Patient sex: M
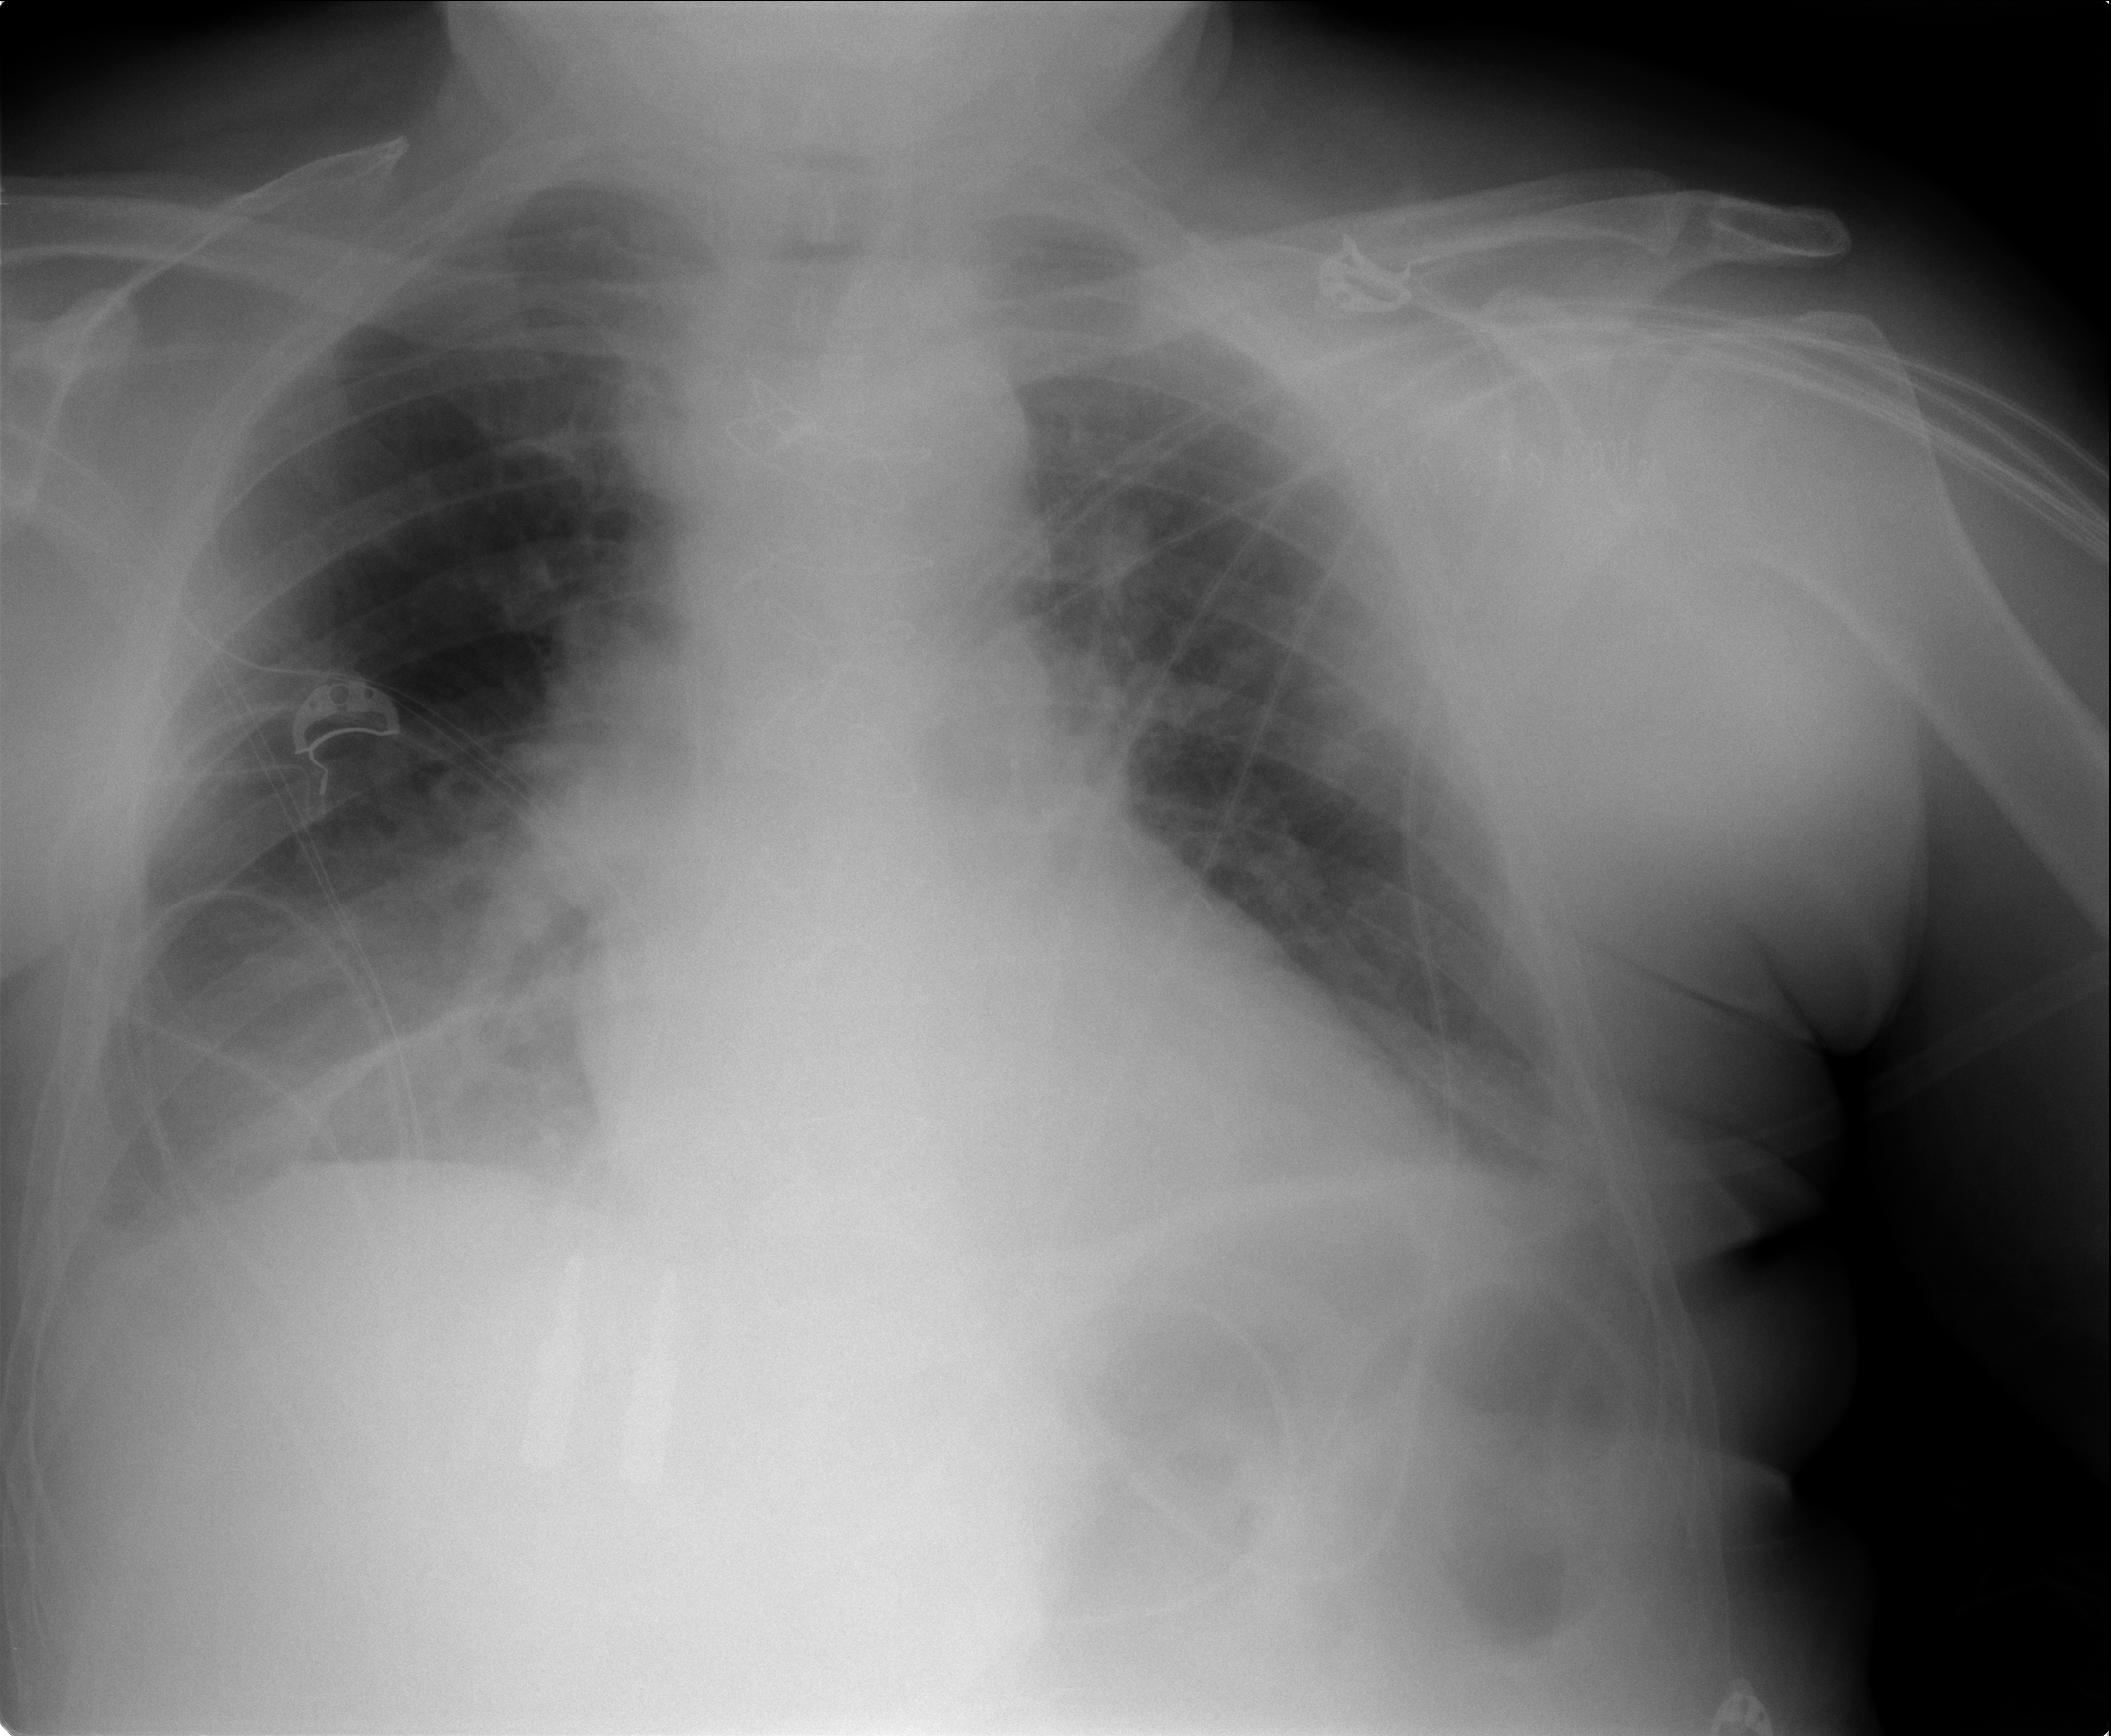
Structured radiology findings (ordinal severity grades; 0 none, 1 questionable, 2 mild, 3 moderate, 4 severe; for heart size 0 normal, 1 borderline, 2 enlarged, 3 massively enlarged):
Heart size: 0
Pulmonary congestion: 1
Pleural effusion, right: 2
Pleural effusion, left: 1
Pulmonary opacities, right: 2
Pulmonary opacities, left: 1
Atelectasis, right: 2
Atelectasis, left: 2